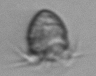
Label: Ciliophora